Interaction volume radius: 5 \u00c5
Interaction volume height: 30 \u00c5
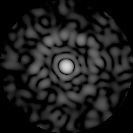
Disorder parameter: 0.7875